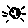
Label: moon